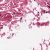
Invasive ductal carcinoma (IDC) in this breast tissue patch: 0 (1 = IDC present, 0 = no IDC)